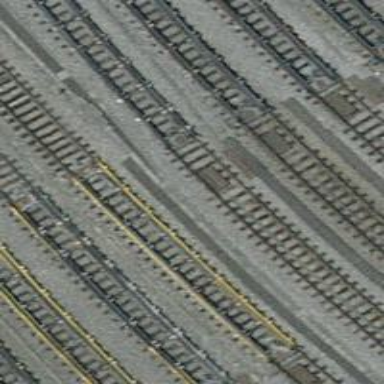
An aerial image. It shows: Railway yard with one track. The yard includes rail track with beam retarder.